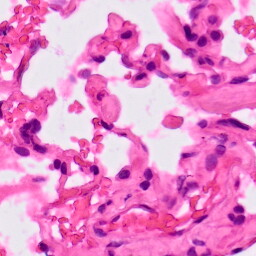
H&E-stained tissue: Lung